Field crop: maize
Growth stage: 2
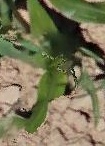
Species: maize